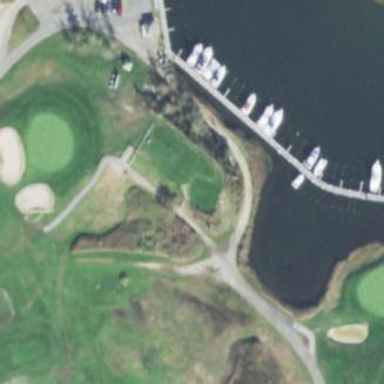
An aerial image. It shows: Area with grass used as rough in golf course.